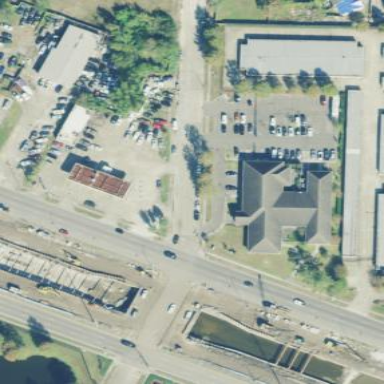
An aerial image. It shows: Retail area.